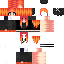
A female human skin with dark skin, wearing red long hair dressed in a red hoodie and black skirt, featuring a closed mouth.